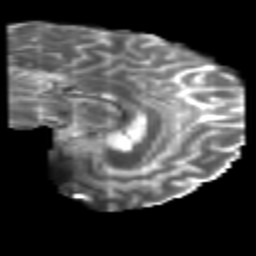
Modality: T2w
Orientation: sagittal
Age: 45
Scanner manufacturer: philips
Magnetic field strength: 3 T
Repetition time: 8.6 s
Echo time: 0.127 s